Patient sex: M
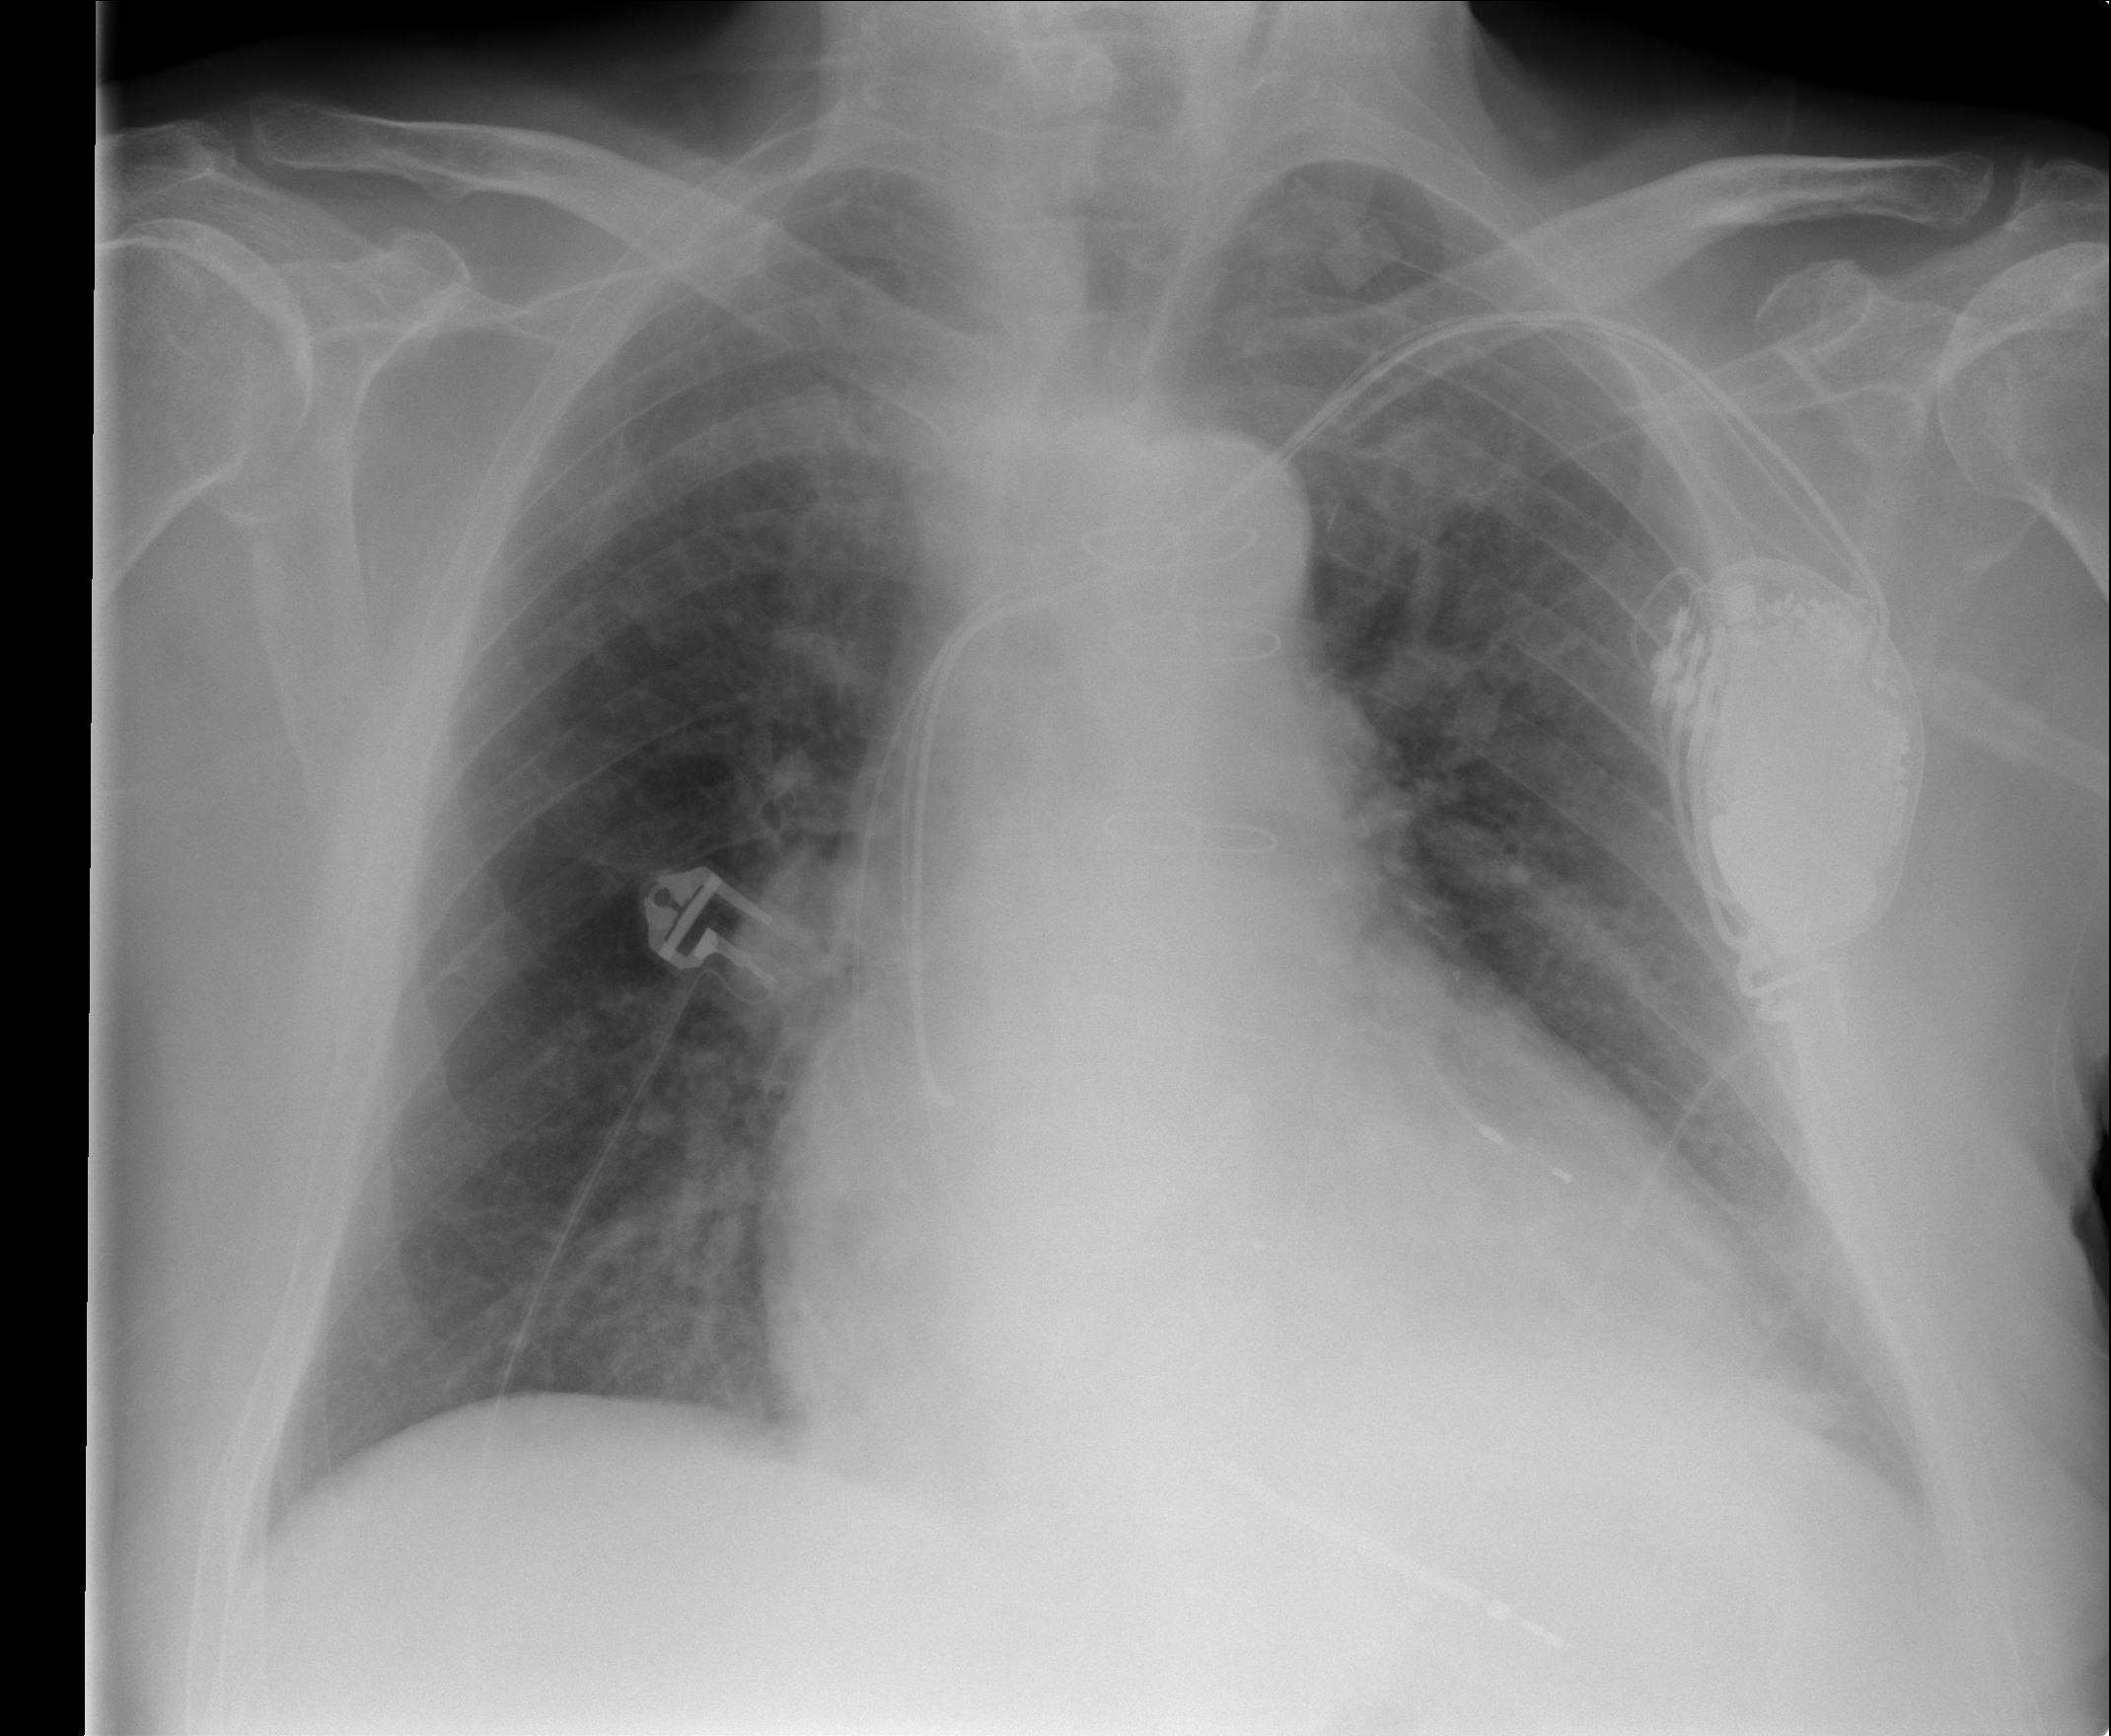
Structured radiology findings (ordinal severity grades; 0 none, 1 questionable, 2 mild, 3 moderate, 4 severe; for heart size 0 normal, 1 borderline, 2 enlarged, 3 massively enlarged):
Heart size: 2
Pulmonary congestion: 2
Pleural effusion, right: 0
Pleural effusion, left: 1
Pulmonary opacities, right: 2
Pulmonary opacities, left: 2
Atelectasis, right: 0
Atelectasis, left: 2